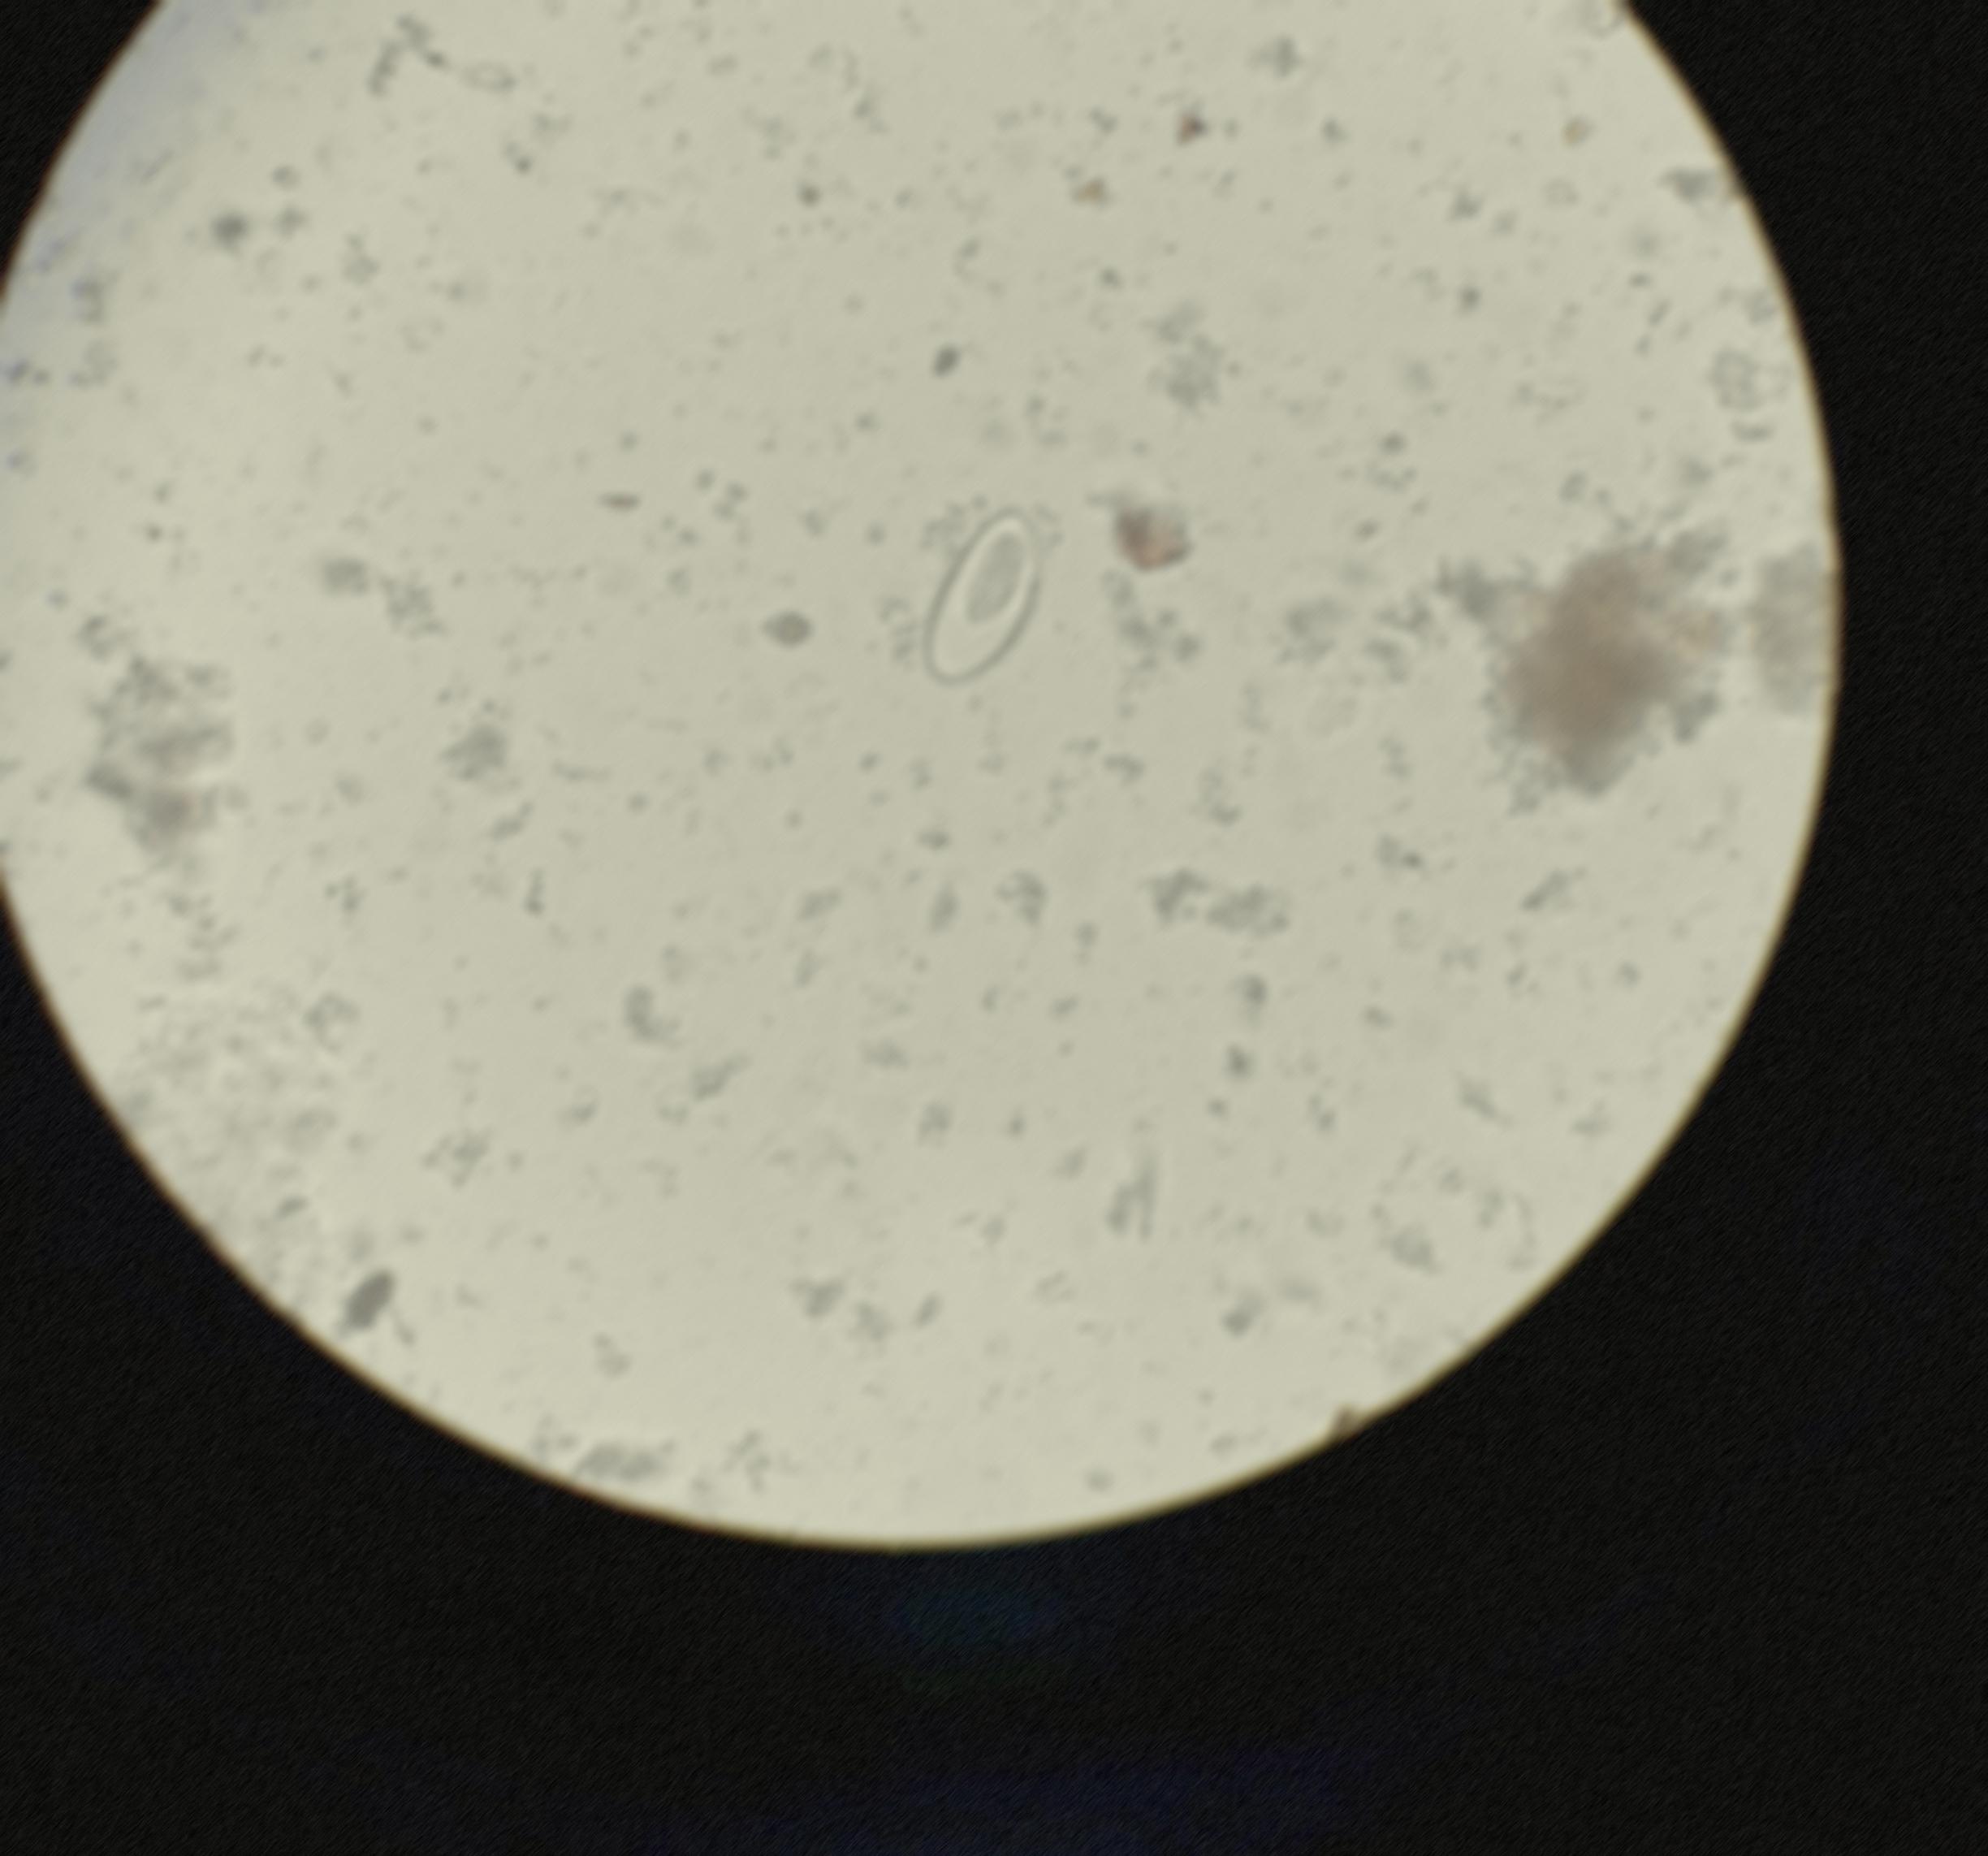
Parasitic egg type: Enterobius vermicularis